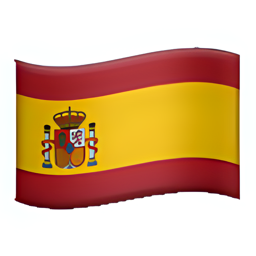
Name: flag for ceuta melilla
Emoji: 🇦🇪
Group: Flags
Sub-group: country-flag